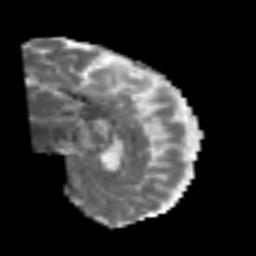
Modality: MD
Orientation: sagittal
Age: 55
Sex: male
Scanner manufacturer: siemens
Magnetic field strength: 3 T
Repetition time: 6.1 s
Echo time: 0.101 s